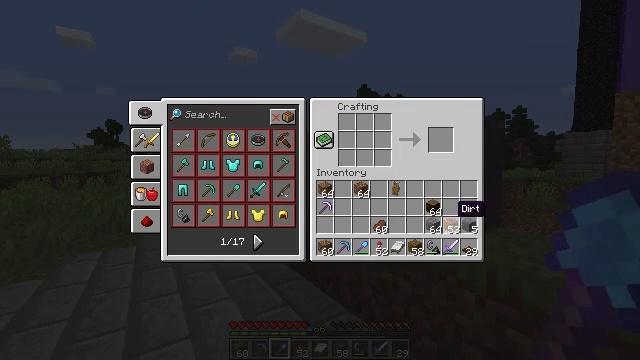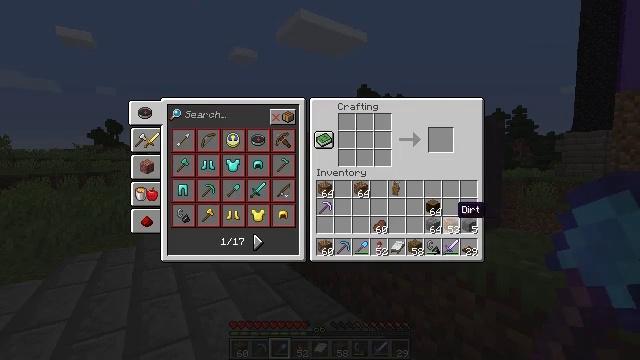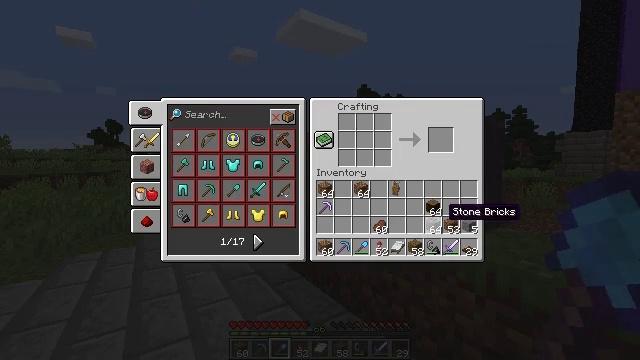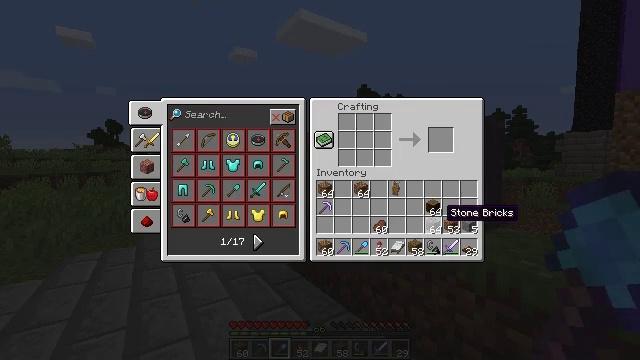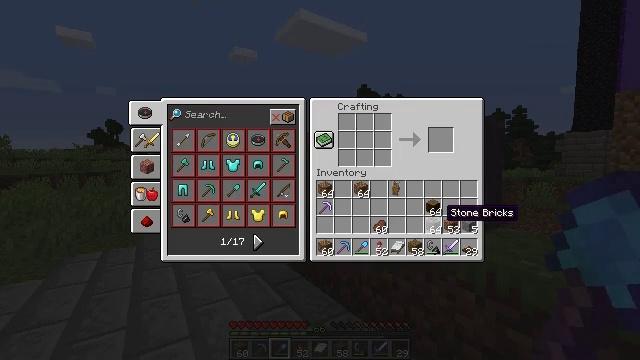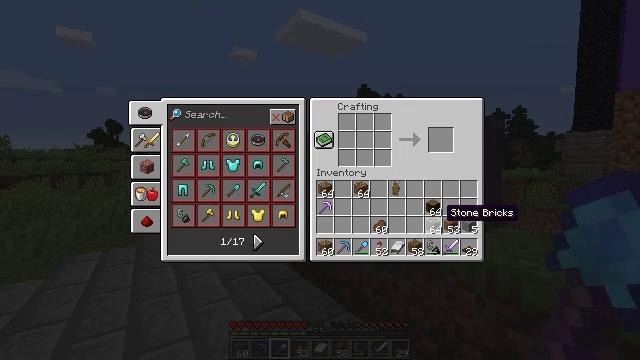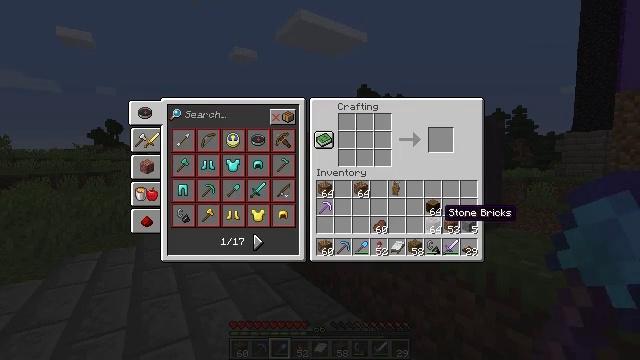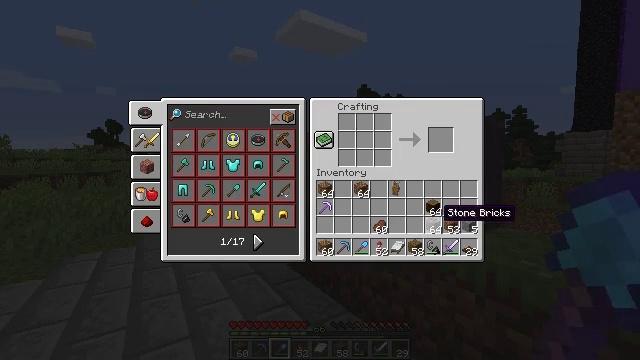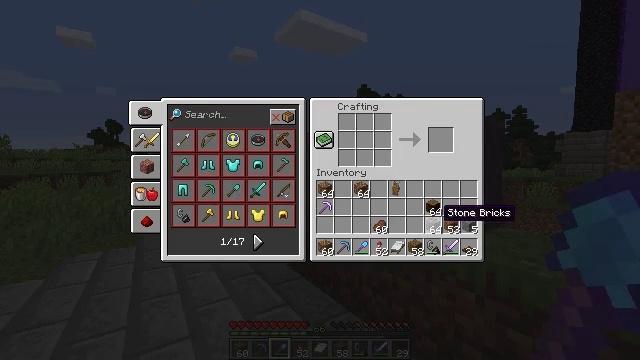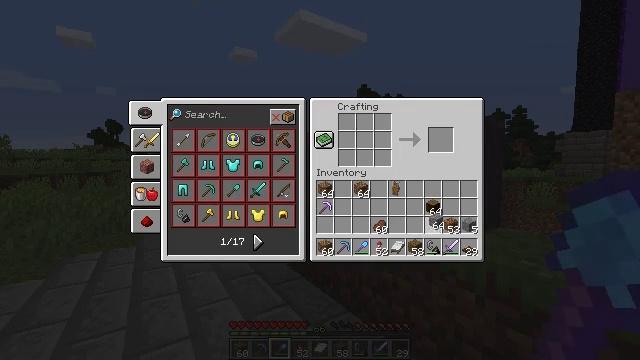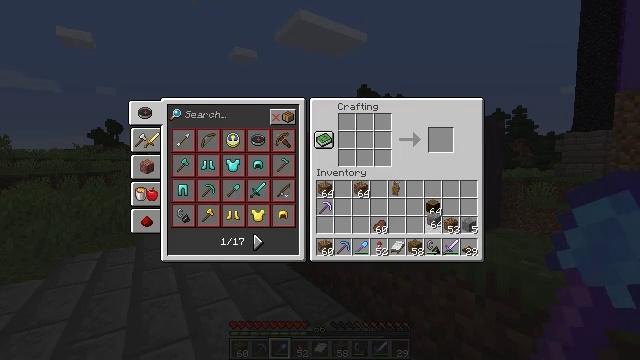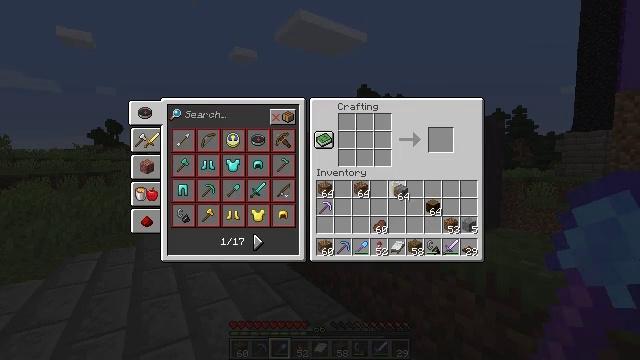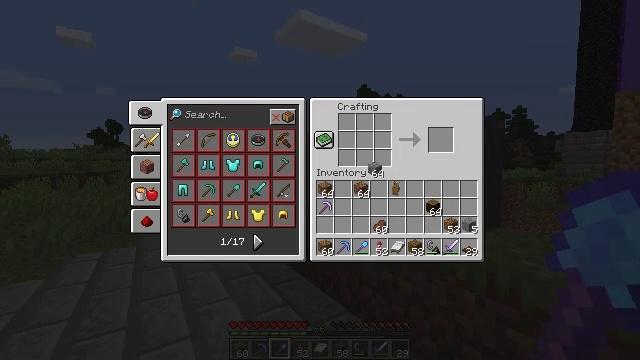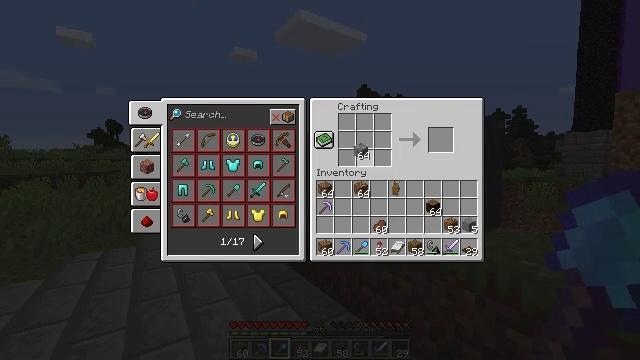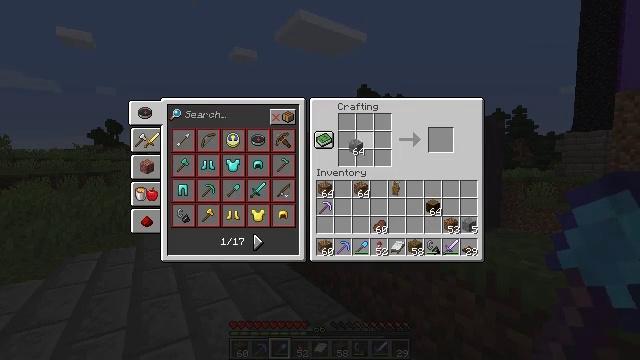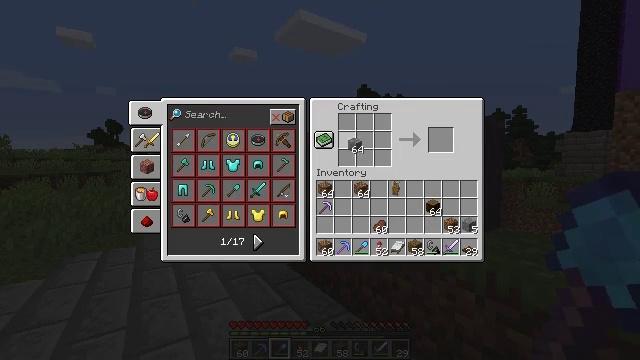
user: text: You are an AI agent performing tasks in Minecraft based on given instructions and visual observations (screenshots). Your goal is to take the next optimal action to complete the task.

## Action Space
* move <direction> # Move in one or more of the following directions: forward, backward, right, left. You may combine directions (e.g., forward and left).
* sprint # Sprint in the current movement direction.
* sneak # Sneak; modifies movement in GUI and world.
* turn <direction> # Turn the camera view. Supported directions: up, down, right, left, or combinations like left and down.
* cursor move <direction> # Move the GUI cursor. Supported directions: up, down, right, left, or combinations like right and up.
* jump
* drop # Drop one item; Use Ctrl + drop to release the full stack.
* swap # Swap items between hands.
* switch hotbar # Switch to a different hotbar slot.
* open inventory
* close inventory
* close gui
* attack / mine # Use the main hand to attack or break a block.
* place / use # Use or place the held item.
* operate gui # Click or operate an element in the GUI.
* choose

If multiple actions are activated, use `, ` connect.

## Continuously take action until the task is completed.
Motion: motion action
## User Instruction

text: Combine stone bricks in the table to craft stone brick slabs.
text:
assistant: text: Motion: no_op
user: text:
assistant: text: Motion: cursor move left
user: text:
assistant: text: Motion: no_op
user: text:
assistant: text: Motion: no_op
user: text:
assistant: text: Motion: no_op
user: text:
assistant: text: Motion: no_op
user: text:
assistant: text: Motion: no_op
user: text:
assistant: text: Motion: no_op
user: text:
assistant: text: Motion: operate gui
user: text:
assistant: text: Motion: operate gui
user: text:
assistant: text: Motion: cursor move left and up
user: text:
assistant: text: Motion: cursor move left and up
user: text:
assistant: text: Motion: cursor move left and up
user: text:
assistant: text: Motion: no_op
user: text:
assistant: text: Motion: no_op
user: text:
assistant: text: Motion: no_op
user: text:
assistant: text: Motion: no_op
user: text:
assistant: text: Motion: no_op
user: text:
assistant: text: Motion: no_op
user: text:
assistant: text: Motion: no_op
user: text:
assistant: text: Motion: no_op
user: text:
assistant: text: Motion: choose
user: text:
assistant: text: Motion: choose
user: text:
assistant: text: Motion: no_op
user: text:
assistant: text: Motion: no_op
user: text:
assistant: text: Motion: no_op
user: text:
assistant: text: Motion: no_op
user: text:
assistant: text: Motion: no_op
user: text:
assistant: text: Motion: choose
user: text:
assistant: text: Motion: choose